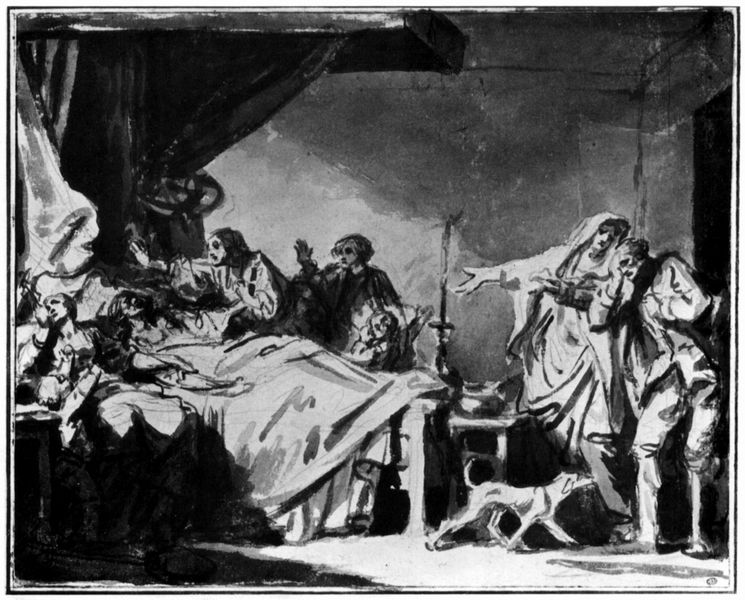
Titel: Der verlorene Sohn
Künstler: Jean Baptiste Greuze
Standort: Paris
Institution: École Nationale Supérieure des Beaux-Arts
Schlagwörter: dunkel, feder, gruppe, himmel, kopf, mann, schatten, umhang, weiß, aquarell, frauen, grob, impressionismus, menschen, sitzen, bewegung, fenster, frau, geste, grau, hell, holz, kleid, licht, männer, raum, schwarz, skizze, stuhl, szene, tisch, tür, zeichnung, zimmer, dach, hund, schloss, tier, tuch, expressionismus, versammlung, alt, hose, wand, arm, arme, barock, entsetzen, falten, gesicht, leiche, leinen, mensch, rahmen, stehen, tod, tof, tot, toter, trauer, gesten, hände, vorhang, boden, gewand, interieur, pose, stoff, adel, decke, eltern, familie, gewänder, kind, kontrast, traurig, kinder, umrandung, beine, topf, papier, liegen, schlafen, düster, stab, hosen, laufen, abstrakt, grafik, graphik, hocker, rand, schemel, matt, kissen, gardine, goya, kerze, bett, schlafzimmer, bettgestell, laken, zeigen, vanitas, hell dunkel, laviert, tusche, krank, kreuz, abschied, umrahmung, weinen, schwarzweiss, stich, tote, rennen, stilisiert, arzt, dämon, pinsel, pinselduktus, besuch, verzweiflung, gestus, sterben, totenbett, wohlhabend, kranker, leid, schmerz, seuche, teufel, dramatik, priester, segnen, schwart, baldachin, licht und schatten, aufregung, oma, kranke, krankenbett, nachttisch, harlekin, kandelaber, klagen, beichte, himmelbett, sterbender, sterbeszene, holzbein, befallen, großmutter, sorge, schwatz, weihwasser, weh, emotion, fragonard, toto, vanitassymbol, klage, wehklagen, hinweisen, jammern, weglaufen, tüür, angehörige, bettt, stöhnen, exorzismus, todesfall, gestern, bessesen, menschen hunf